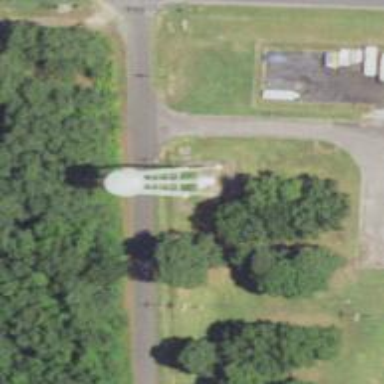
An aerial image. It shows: Water tower that is man-made.